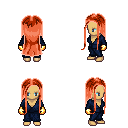
a pixel art fantasy rpg character, female body template, human, tanned skin, blue robe, metal pants, red extra-long hairstyle, gold gloves, four views (front, back, left, right), 2x2 character sprite sheet, small pixel art, hard edges, no anti-aliasing